Question: I want to show an image when the user writing on 'EditText',
here the same output when touching the 'EditText' :
'''
menuH.setOnTouchListener(new View.OnTouchListener() {
public boolean onTouch(View v, MotionEvent event) {
if (event.getAction() == MotionEvent.ACTION_UP) {
menuH2.setVisibility(VISIBLE);
return true;
}
if (event.getAction() == MotionEvent.ACTION_DOWN) {
menuH2.setVisibility(View.INVISIBLE);
Intent intent = new Intent(getApplicationContext(), Index.class);
startActivity(intent);
}
return true;
}
});
'''
So, I need the function that do the same output but when the user writing on the 'EditText',, Thanks on advanced :)
---
Explanation :
look at the picture:

when the user write sth on the edit text i want to show an image, if we assume (abbruch and ok) are images so i want to show them when writing, but when the user stop writing on the 'EditText' and switch to another edit text the image disappear
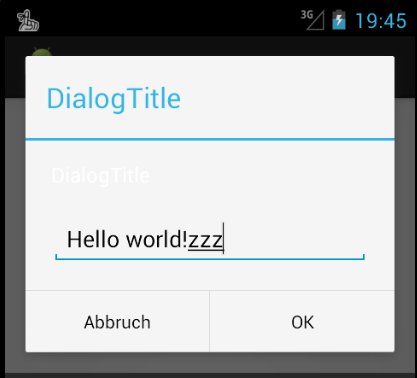
Answer: Try the TextChangedListener, like :
'''
menuH.addTextChangedListener(new TextWatcher() {
@Override
public void afterTextChanged(Editable s) {
// TODO Auto-generated method stub
}
@Override
public void beforeTextChanged(CharSequence s, int start, int count, int after) {
// TODO Auto-generated method stub
}
@Override
public void onTextChanged(CharSequence s, int start, int before, int count) {
// Show your image
}
});
'''